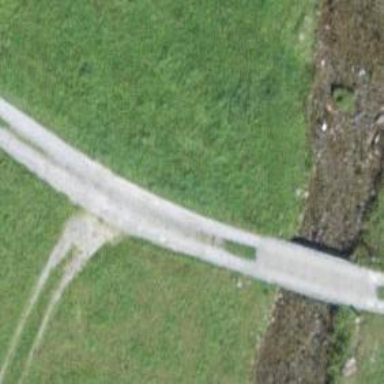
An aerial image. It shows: Track on concrete bridge with grade1 track type.